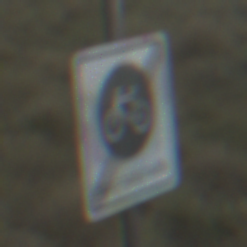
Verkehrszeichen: EndeFahrradstrasse
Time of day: Night
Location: Outdoor (Nature)
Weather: Overcast
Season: NotSpecified
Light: Artificial